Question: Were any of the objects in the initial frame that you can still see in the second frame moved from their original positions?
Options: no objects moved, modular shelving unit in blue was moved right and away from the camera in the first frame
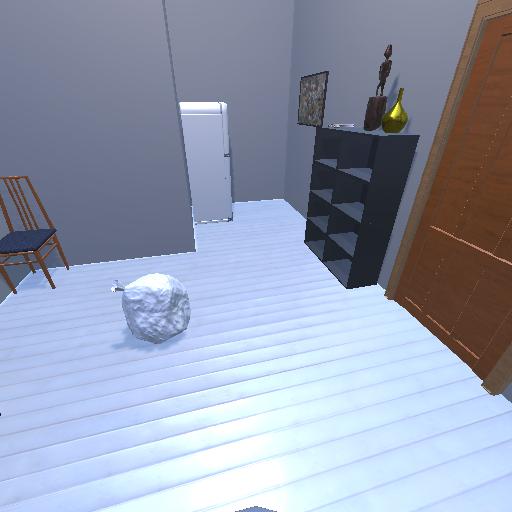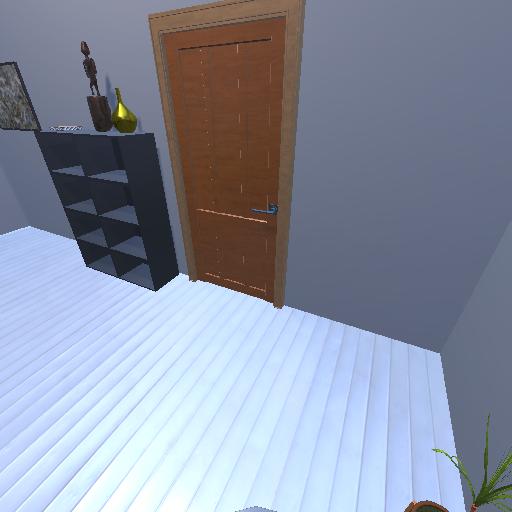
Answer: no objects moved